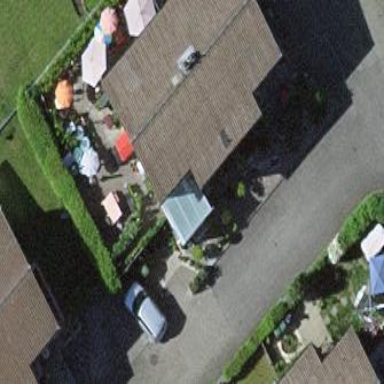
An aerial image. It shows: Terrace building.